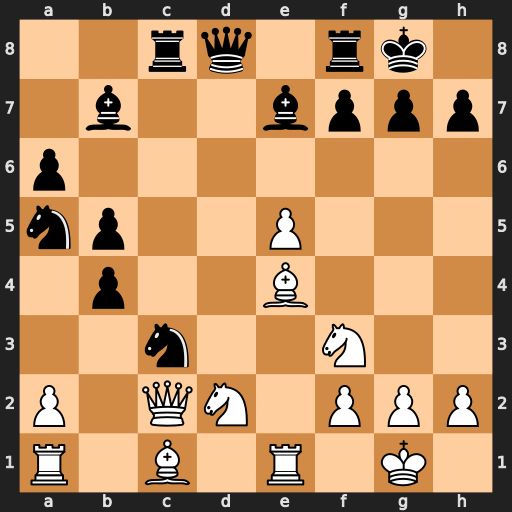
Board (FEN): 2rq1rk1/1b2bppp/p7/np2P3/1p2B3/2n2N2/P1QN1PPP/R1B1R1K1
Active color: w
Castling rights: -
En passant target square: -
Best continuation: Bxh7+ Kh8 Qf5